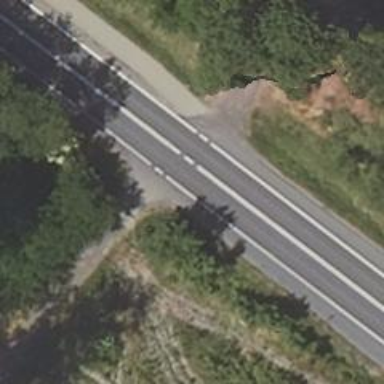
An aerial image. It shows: Primary road with asphalt surface.